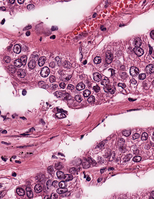
Tumor epithelial tissue: yes
Tumor-associated stroma tissue: yes
Normal tissue: no